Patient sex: M
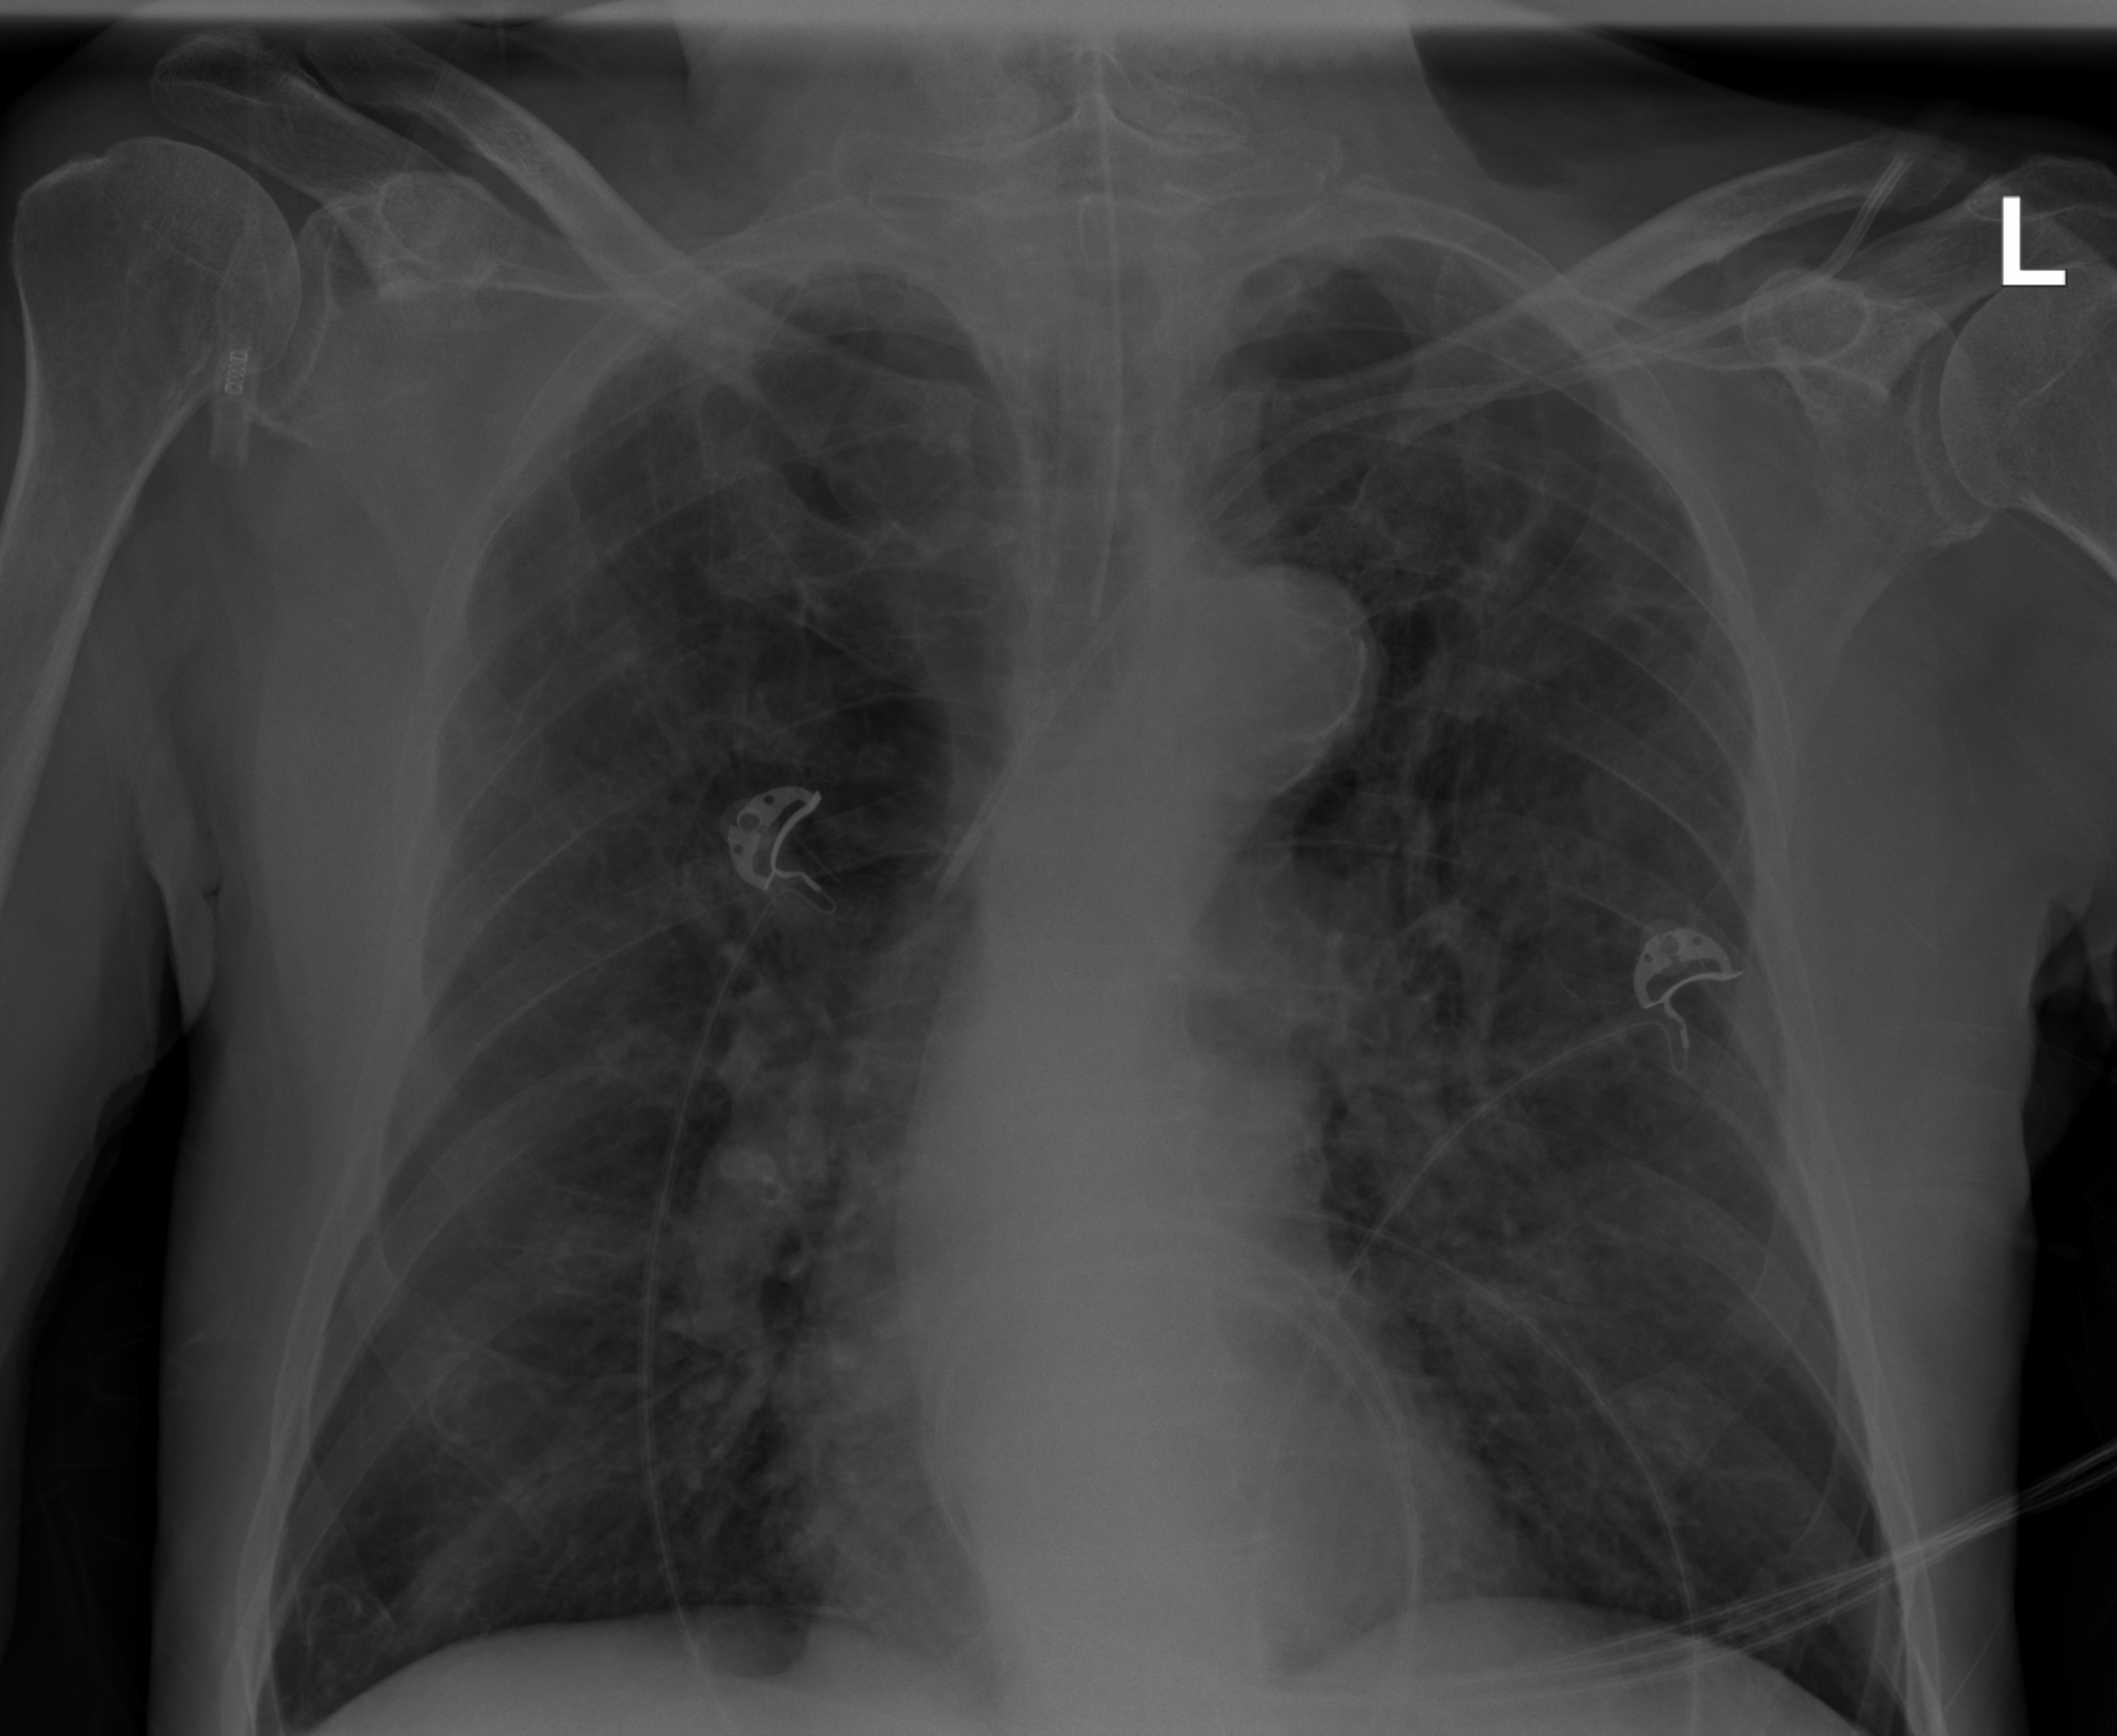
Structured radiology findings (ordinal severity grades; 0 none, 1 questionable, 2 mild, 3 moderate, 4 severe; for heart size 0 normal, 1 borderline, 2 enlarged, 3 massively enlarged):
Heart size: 0
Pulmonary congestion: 1
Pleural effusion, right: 0
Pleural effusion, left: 0
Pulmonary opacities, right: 0
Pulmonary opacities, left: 0
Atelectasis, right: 2
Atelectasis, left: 2